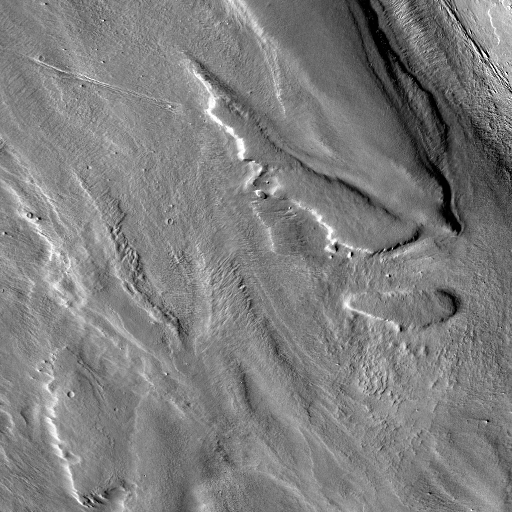
Crater classes present: Background, Other